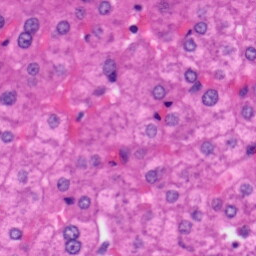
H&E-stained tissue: Liver